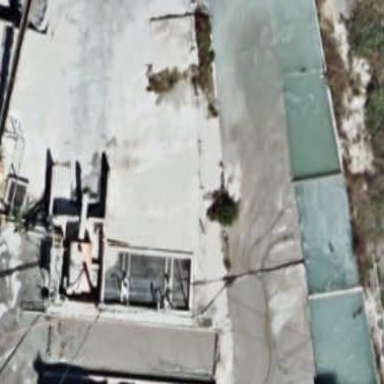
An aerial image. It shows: Warehouse building.